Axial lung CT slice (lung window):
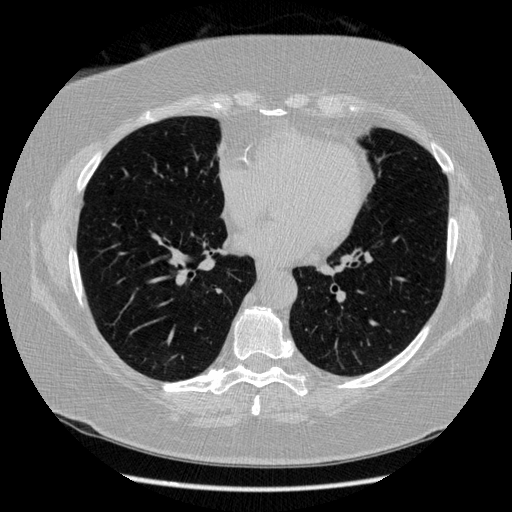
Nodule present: no